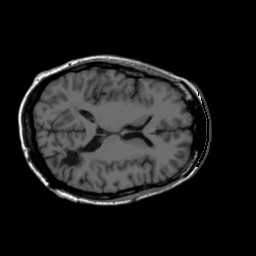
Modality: T1w
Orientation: coronal